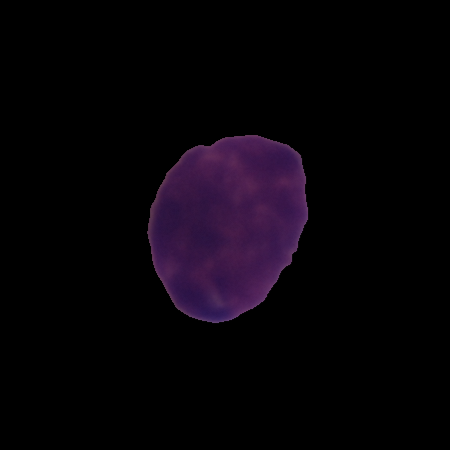
Label: healthy